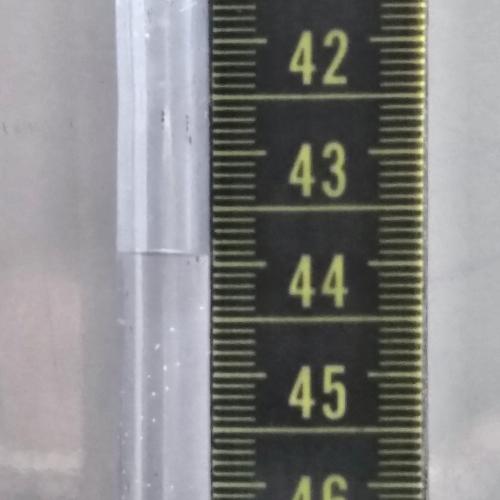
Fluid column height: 43.9 cm